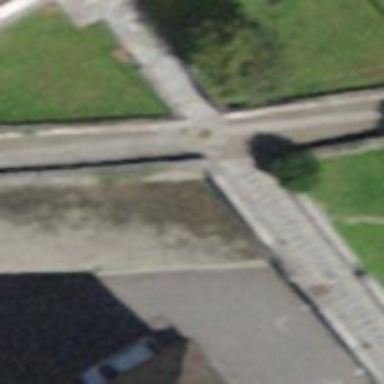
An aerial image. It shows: Set of steps on the road.